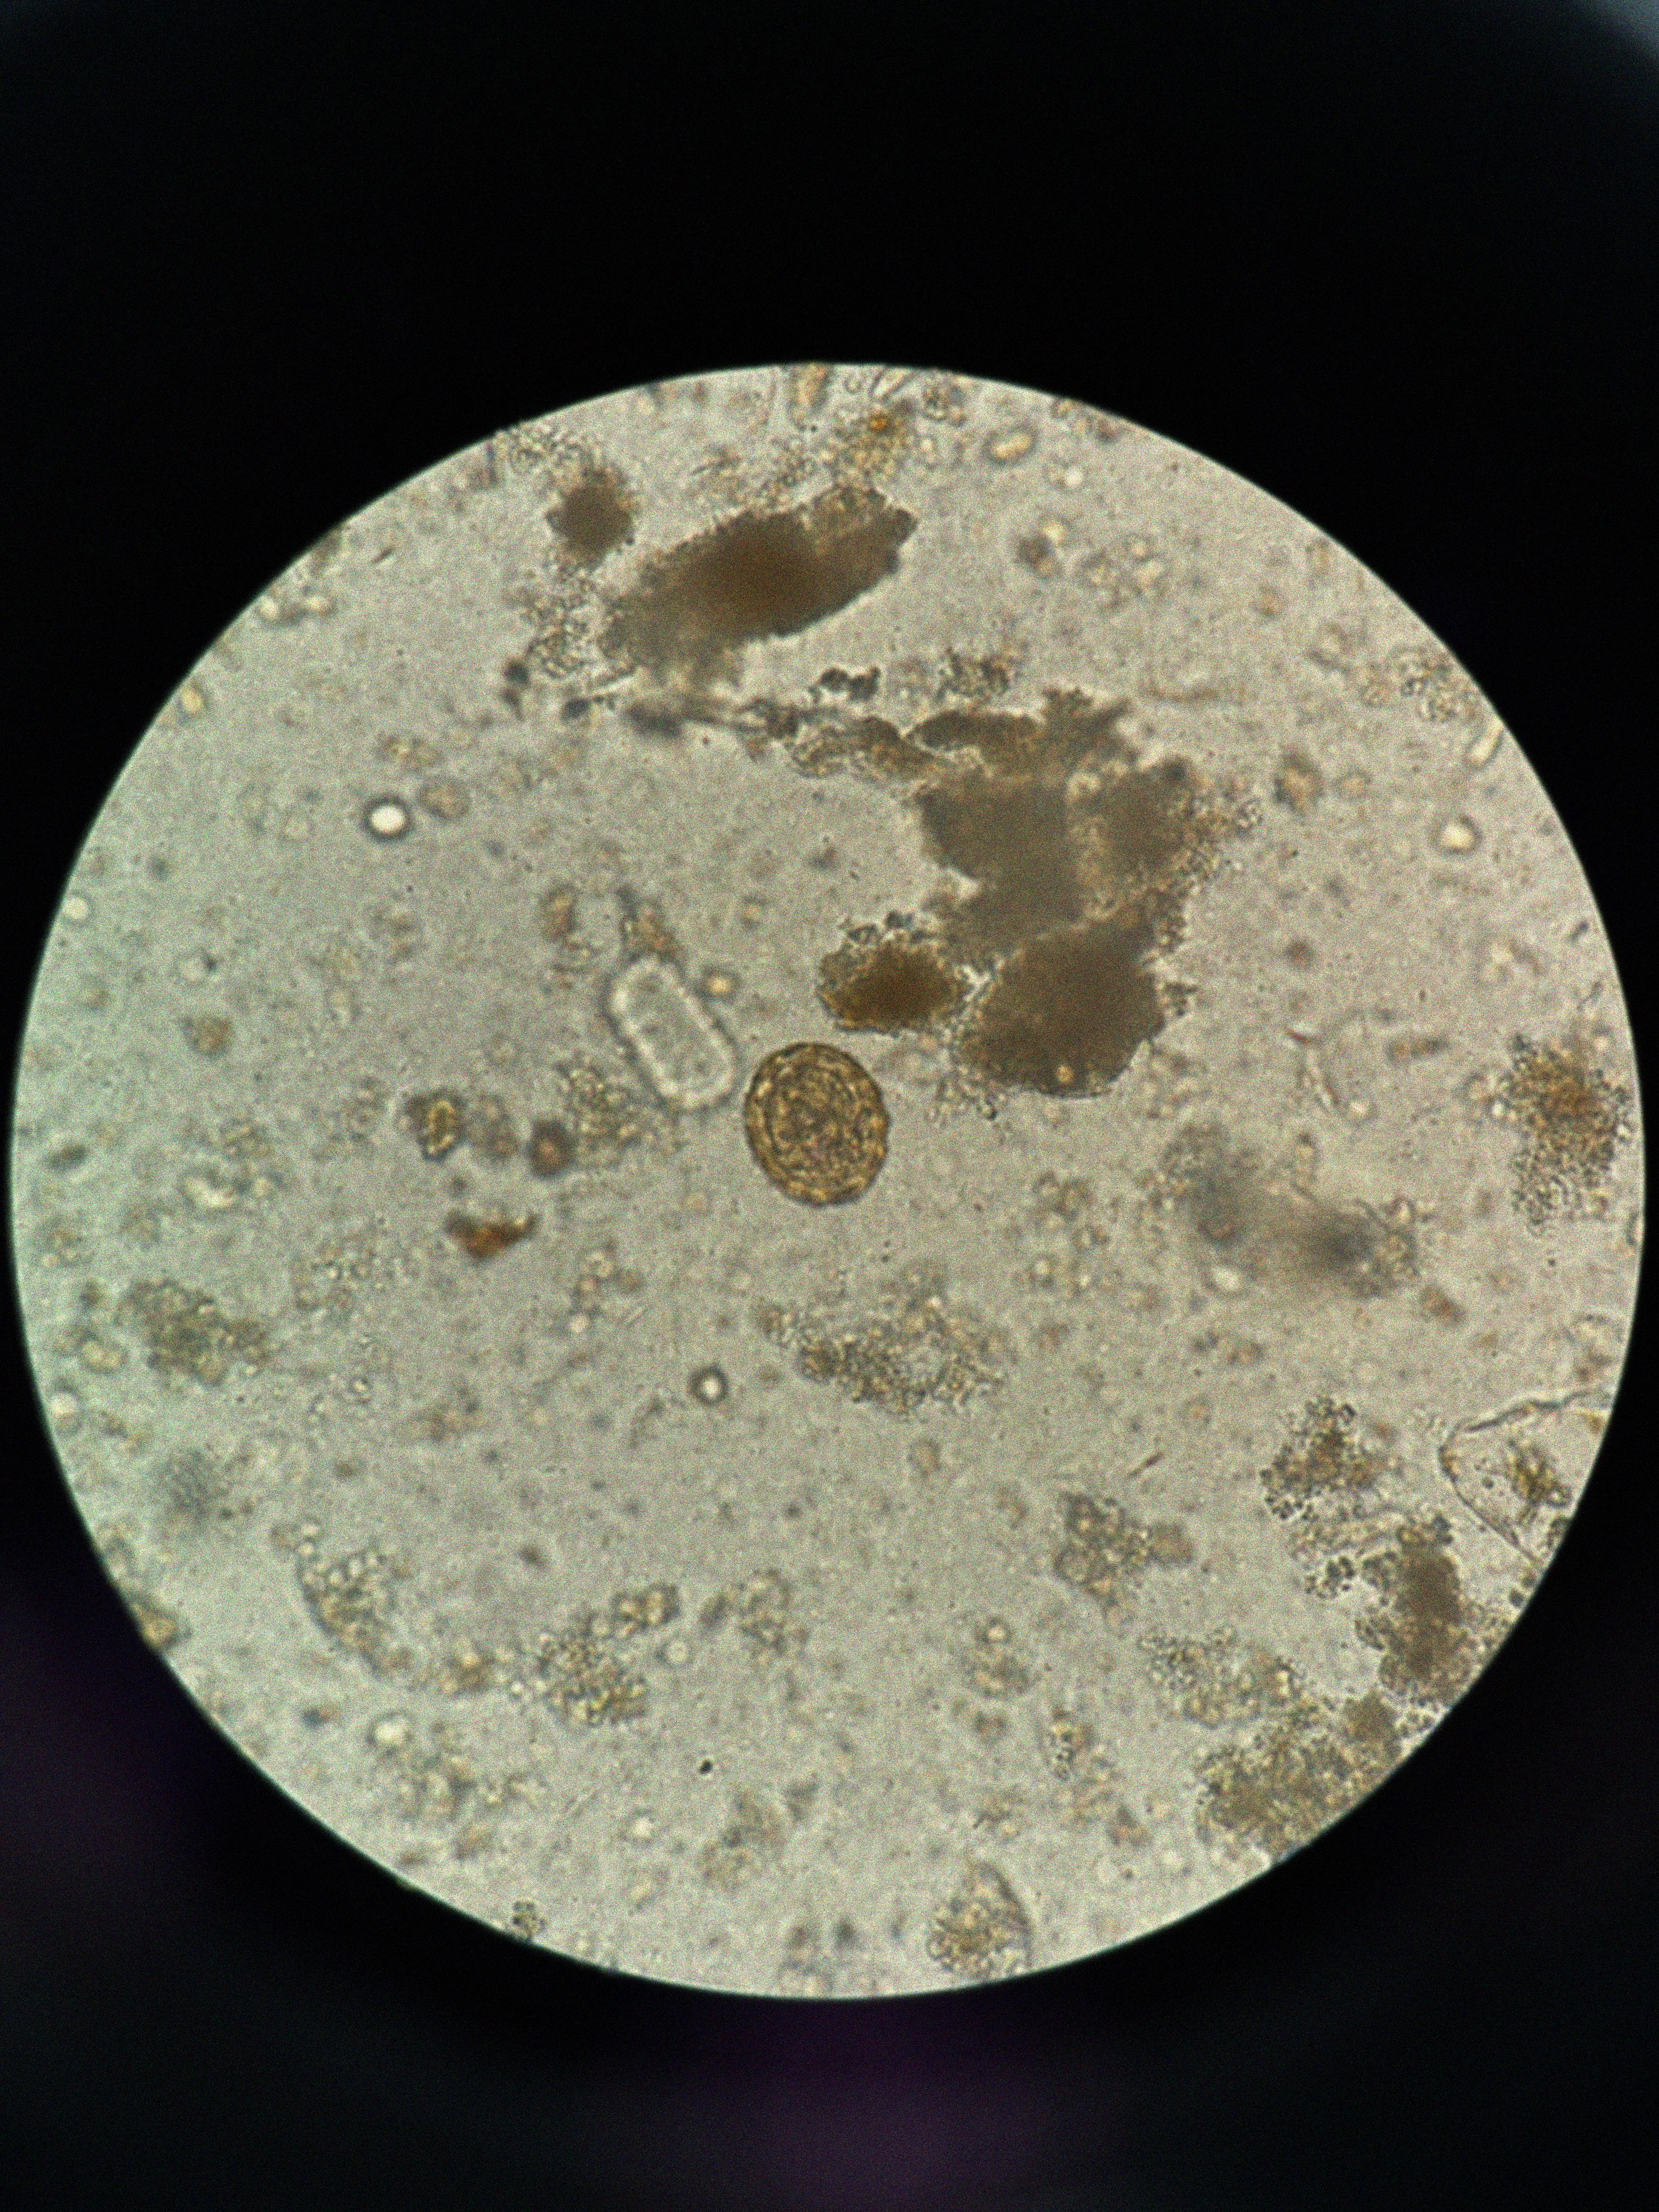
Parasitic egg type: Ascaris lumbricoides